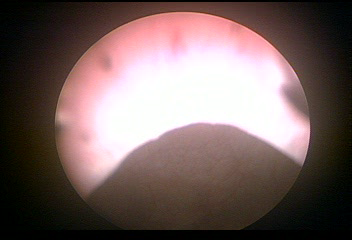
Modality: WLC
Class: Normal mucosa
Bladder cancer association: No